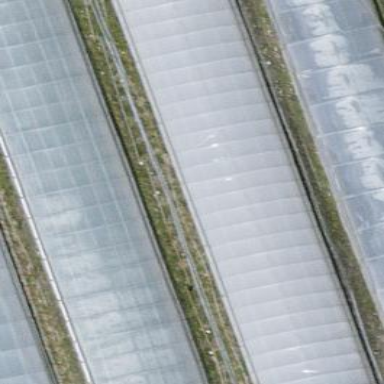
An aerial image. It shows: Greenhouse.